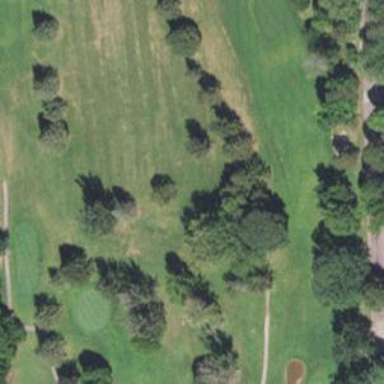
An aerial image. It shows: Golf fairway surrounded by grass.